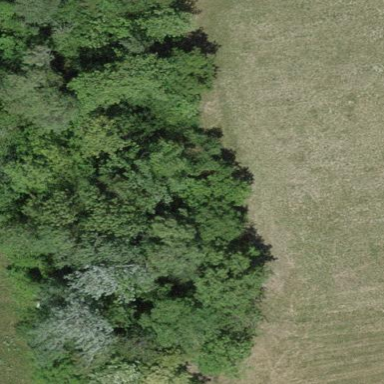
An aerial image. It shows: Forest area.